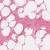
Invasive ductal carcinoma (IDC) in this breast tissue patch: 0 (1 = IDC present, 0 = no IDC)